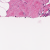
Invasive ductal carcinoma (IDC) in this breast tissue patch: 0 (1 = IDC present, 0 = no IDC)